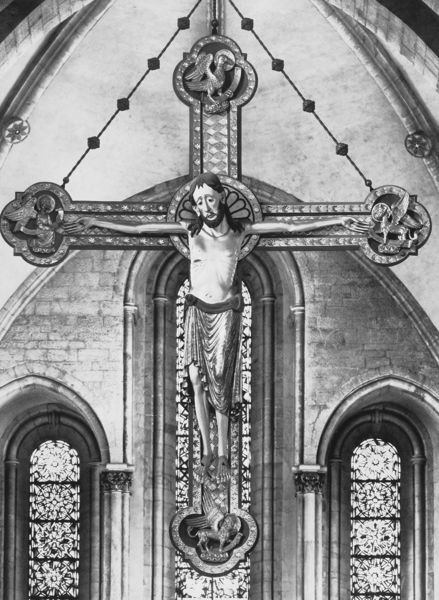
Titel: Triumphkreuz
Standort: Osnabrück, Dom St. Petrus (EU - D - Nds)
Schlagwörter: adler, gott, lendenschurz, weiß, dreieck, fenster, grau, schmuck, schwarz, säulen, tiere, tuch, arme, stein, tod, tot, kirche, figur, gold, decke, gotik, engel, skulptur, mauer, backstein, metall, plastik, foto, fotografie, photographie, gewölbe, hängen, lamm, schaf, lendentuch, glaube, kreuz, religion, schweben, herrscher, photo, nimbus, gotisch, christus, jesus, jesus christus, kreuzigung, leid, leiden, mittelalter, romanik, chor, kruzifix, löwe, gothik, gekreuzigt, objekt, rosetten, romanisch, vierung, kirchenfenster, evangelisten, messias, cruzifix, keuz, schmuckj